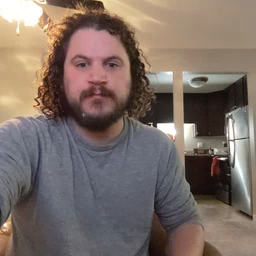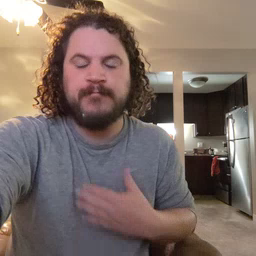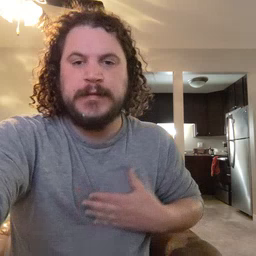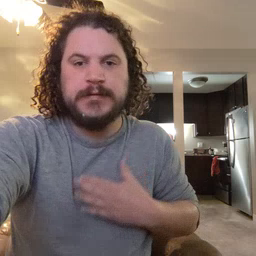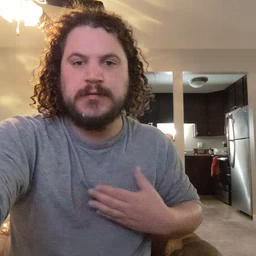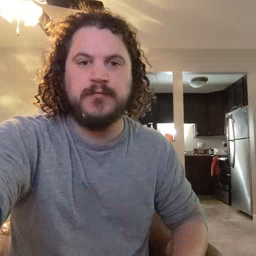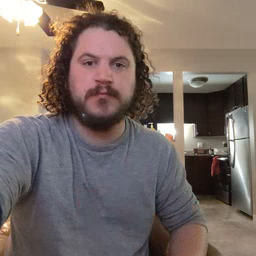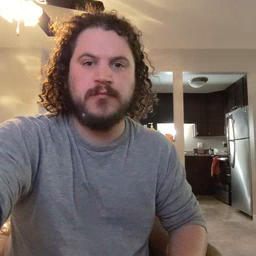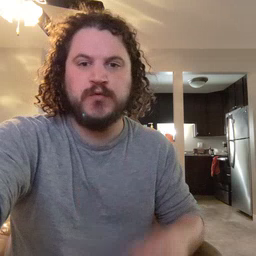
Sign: please